Question:
As you can see, I create a window with left buttons, but I don't know how to use QStackedWidget to show different views after pressed every button. I searched several similar questions, but they were not useful for me. I am new to PyQt5. I add my code below, please have a look.
Here is my code:
'''
class StackedWidget(QStackedWidget):
def __init__(self, parent = None):
QStackedWidget.__init__(self, parent)
def setCurrentIndex(self, index):
QStackedWidget.setCurrentIndex(self, index)
def setSend(self):
self.setCurrentIndex(0)
def setHome(self):
self.setCurrentIndex(1)
class Homewindow(QMainWindow):
def __init__(self):
super().__init__()
self.setWindowFlags(Qt.FramelessWindowHint)
self.style = """
QPushButton{
background-color:rgba(0,0,0,20);
}
QPushButton:hover {
background-color: rgba(0,0,0,40);
color: white;
}
"""
self.setStyleSheet(self.style)
self.initUI()
def initUI(self):
self.setGeometry(300,100,804,634)
self.setWindowTitle('Home')
self.stack = StackedWidget()
page1 = QLabel("Page1")
self.stack.addWidget(page1)
email = QLabel("Page2")
self.stack.addWidget(email)
titleBarLbl = QLabel(self)
titleBarLbl.setStyleSheet("background-color:blue")
titleBarLbl.resize(805,53)
self.sendBtn = QPushButton(self)
self.sendBtn.setStyleSheet("background-color:red")
self.sendBtn.clicked.connect(self.stack.setSend)
self.sendBtn.setGeometry(0,53,48,48)
self.homeBtn = QPushButton(self)
self.homeBtn.setStyleSheet("background-color:green")
self.homeBtn.clicked.connect(self.stack.setHome)
self.homeBtn.setGeometry(0,101,48,48)
self.show()
def mousePressEvent(self,event):
if event.button() == Qt.LeftButton:
self.moving = True;
self.offset = event.pos()
def mouseMoveEvent(self,event):
if self.moving:
self.move(event.globalPos()-self.offset)
'''
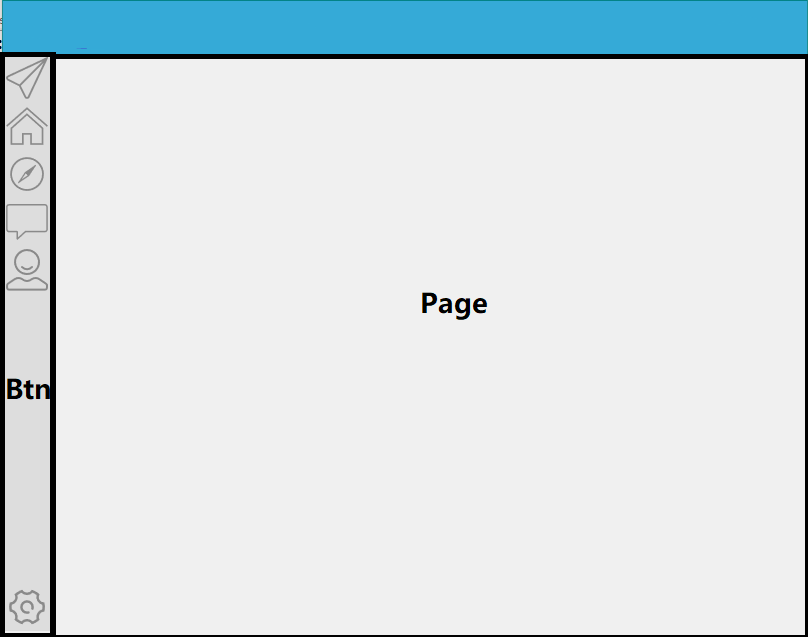
Answer: The code in your question seems to work okay, except that you did not give the stack-widget a parent, or set its geometry. So just do something like this:
'''
def initUI(self):
...
self.stack = StackedWidget(self)
self.stack.setGeometry(55, 0, 750, 600)
'''
---
A generic way to change the pages in a stack-widget using buttons is to use a <URL>. Each button can be linked to the index of a given page in the stack-widget. Then the 'buttonClicked' signal of the button-group can be used to change the page:
'''
self.group = QtWidgets.QButtonGroup(self)
self.group.addButton(self.buttonA, 0)
self.group.addButton(self.buttonB, 1)
self.group.addButton(self.buttonC, 2)
# etc
self.group.buttonClicked[int].connect(self.stack.setCurrentIndex)
'''
If necessary, the index of the page in the stack-widget can be obtained like this:
'''
index = self.stack.indexOf(self.pageA)
'''